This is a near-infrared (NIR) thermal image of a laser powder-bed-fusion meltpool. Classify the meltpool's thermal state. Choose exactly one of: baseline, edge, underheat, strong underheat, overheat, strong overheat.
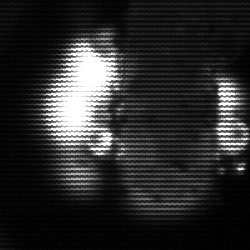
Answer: strong underheat